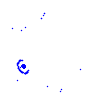
Particle: kaon